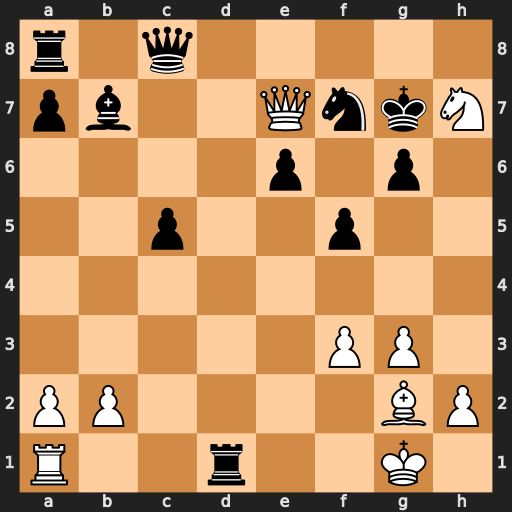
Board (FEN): r1q5/pb2QnkN/4p1p1/2p2p2/8/5PP1/PP4BP/R2r2K1
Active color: w
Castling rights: -
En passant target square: -
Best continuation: Rxd1 Bd5 Rxd5 exd5 Ng5